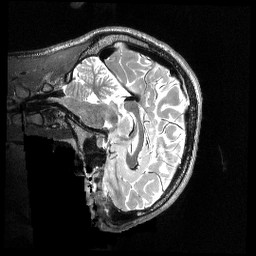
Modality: T2w
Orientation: sagittal
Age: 22
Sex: male
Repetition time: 3.2 s
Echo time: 0.563 s